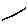
Label: star